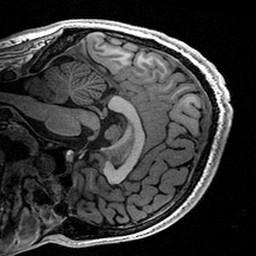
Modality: T1w
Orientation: sagittal
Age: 23
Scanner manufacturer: siemens
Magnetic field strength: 3 T
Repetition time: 2.4 s
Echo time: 0.00224 s